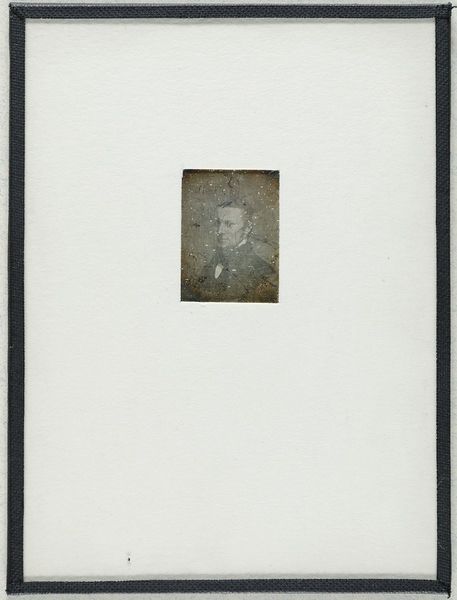
Titel: Unbekannter Mann
Standort: Hamburg
Institution: Museum für Kunst und Gewerbe Hamburg
Schlagwörter: mann, weiß, nase, ohr, schwarz, anzug, hemd, augen, gesicht, rahmen, porträt, haare, brustbild, dreiviertelansicht, foto, fotografie, photographie, photo, flecken, lichtbild, daguerreotypie, bildwerke, angewandte und bildende kunst, hessische systematik, porträtfotografie, porträtphotographie